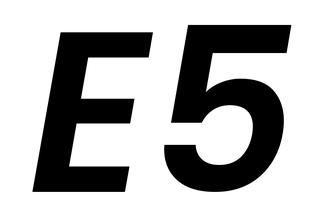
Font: Poppins-SemiBoldItalic